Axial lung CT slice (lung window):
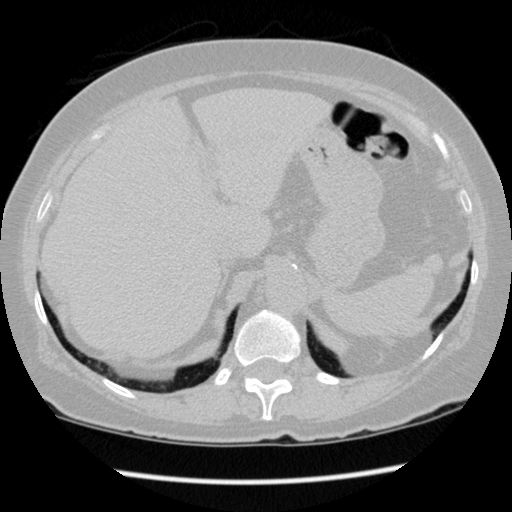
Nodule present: no